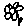
Label: flower